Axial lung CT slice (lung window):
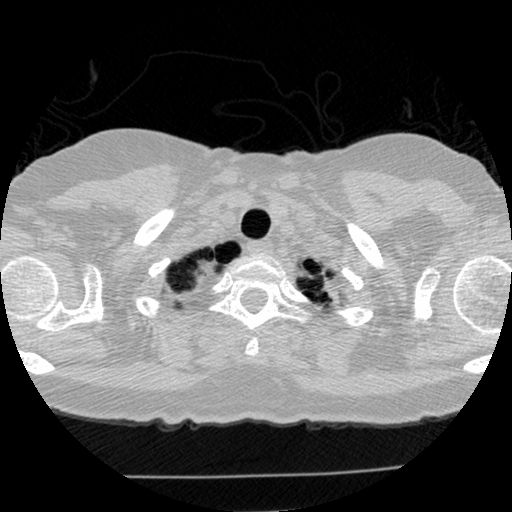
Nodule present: no